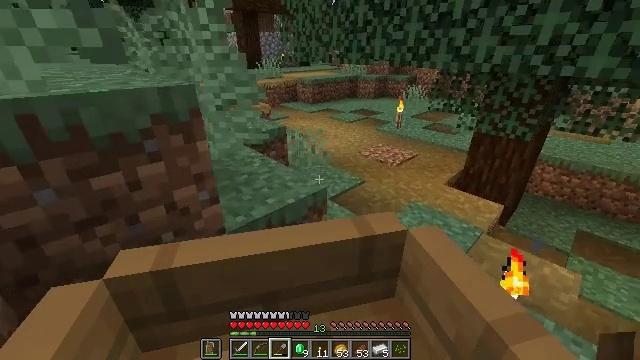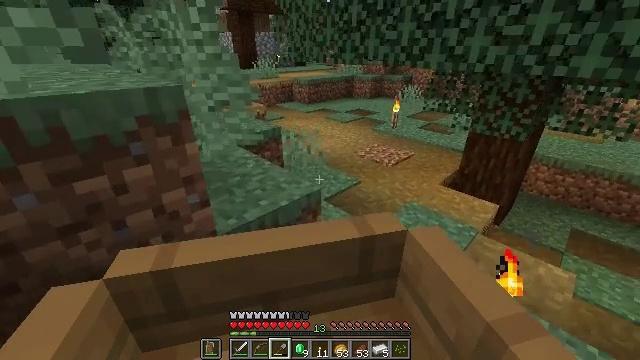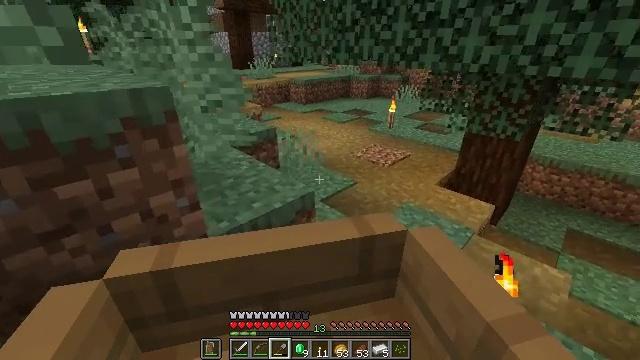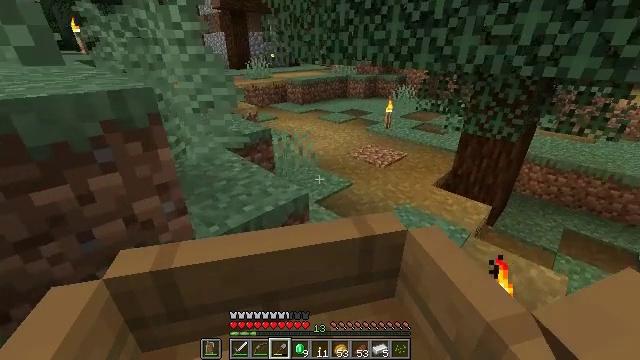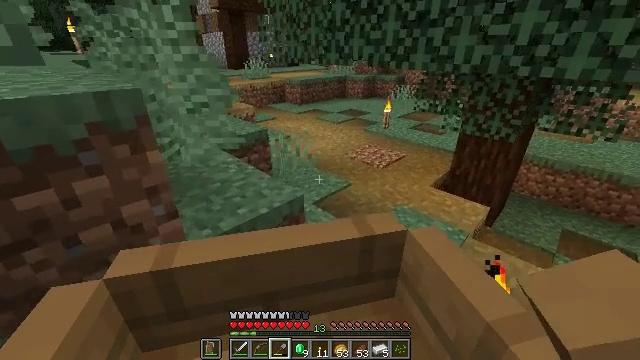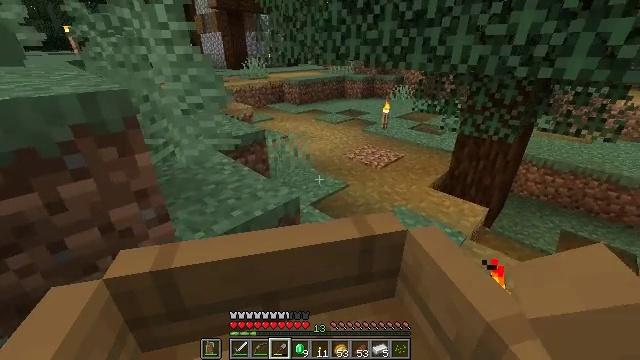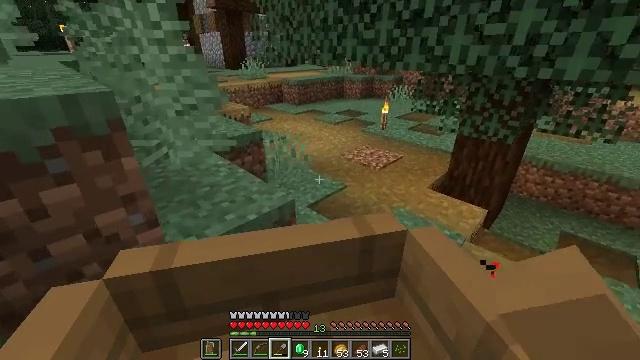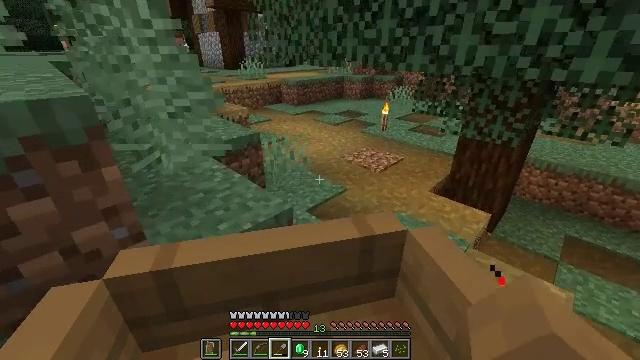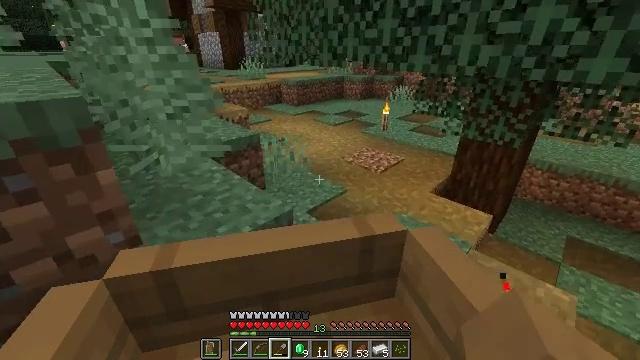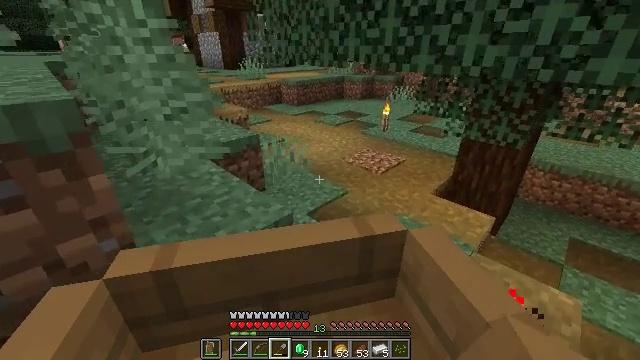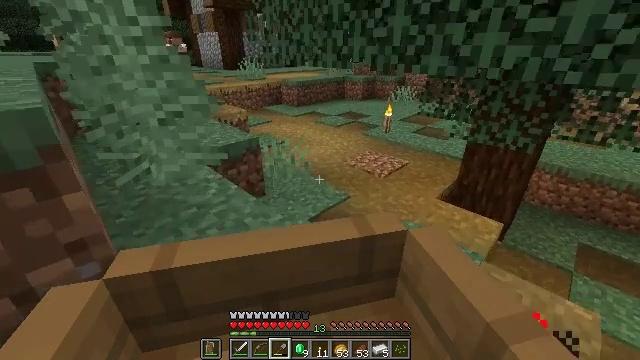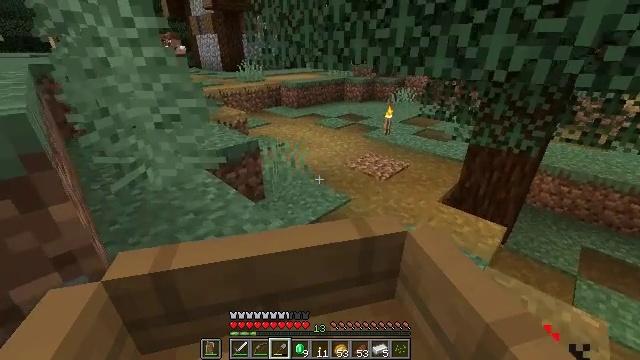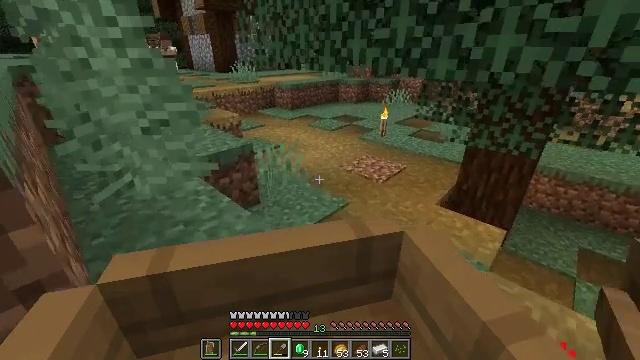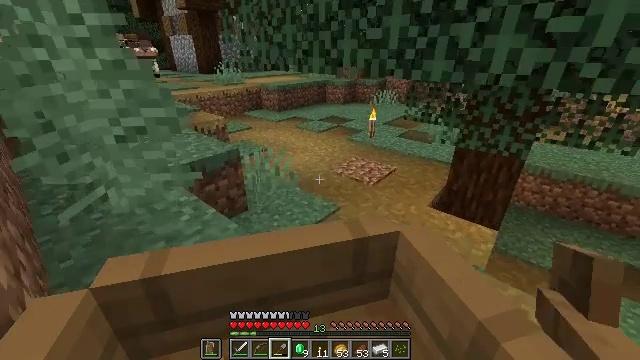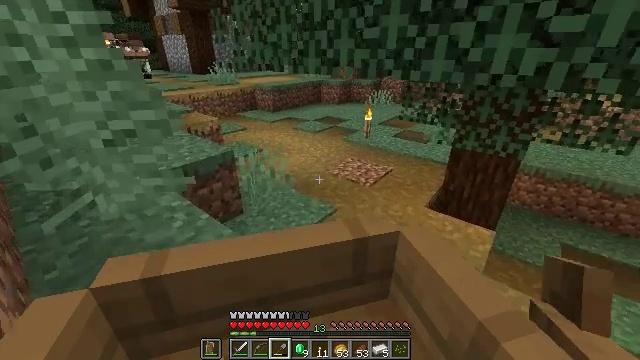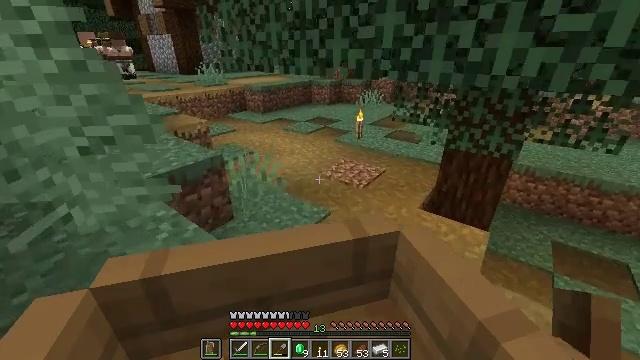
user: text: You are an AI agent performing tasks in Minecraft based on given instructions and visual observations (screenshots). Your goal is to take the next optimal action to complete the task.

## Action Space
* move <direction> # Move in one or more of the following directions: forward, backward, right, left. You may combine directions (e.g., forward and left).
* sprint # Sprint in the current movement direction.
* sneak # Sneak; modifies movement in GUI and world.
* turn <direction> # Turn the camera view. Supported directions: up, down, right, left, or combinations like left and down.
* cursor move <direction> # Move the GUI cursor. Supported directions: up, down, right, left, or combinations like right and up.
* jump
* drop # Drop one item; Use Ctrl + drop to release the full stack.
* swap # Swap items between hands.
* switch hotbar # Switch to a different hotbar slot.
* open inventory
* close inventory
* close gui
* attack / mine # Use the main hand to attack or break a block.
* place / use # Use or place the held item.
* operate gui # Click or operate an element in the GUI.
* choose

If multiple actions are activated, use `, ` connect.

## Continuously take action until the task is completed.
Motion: motion action
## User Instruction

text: Gather cobblestone wall segments.
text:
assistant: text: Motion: move forward
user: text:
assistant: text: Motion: move forward
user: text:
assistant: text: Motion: move forward
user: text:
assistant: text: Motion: move forward
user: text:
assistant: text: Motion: move forward
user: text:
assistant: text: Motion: move forward
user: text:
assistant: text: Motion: move forward
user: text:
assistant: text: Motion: move forward
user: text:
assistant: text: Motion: move forward
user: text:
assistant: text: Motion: move forward
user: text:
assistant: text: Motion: move forward and move right
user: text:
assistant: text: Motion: move forward and move right
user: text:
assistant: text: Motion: move forward and move right, turn right
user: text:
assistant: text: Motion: move forward and move right
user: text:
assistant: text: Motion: move forward
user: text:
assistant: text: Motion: move forward
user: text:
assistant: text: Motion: move forward
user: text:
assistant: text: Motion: move forward
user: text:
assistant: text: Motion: move forward
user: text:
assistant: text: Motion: move forward
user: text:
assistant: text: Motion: move forward
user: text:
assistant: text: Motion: move forward
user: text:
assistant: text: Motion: move forward
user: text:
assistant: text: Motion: move forward
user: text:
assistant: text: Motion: move forward
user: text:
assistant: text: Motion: move forward
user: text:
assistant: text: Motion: move forward and move left
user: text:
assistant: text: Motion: move forward and move left
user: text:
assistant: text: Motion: move forward and move left
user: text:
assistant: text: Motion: move forward and move left